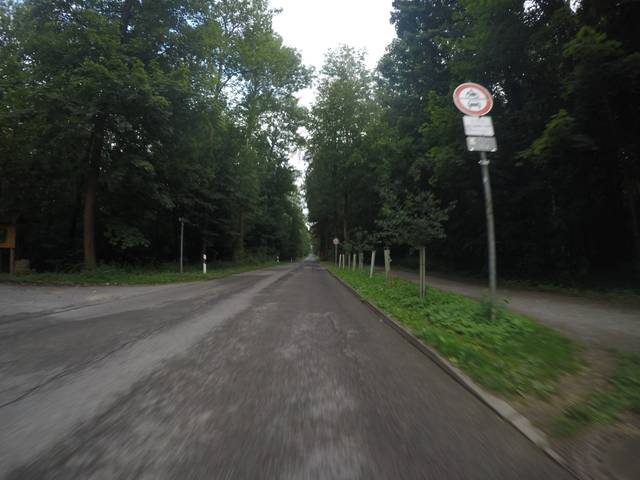
Region: Germany
Coordinates: 48.746, 9.19